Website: bh-photo
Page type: receipt
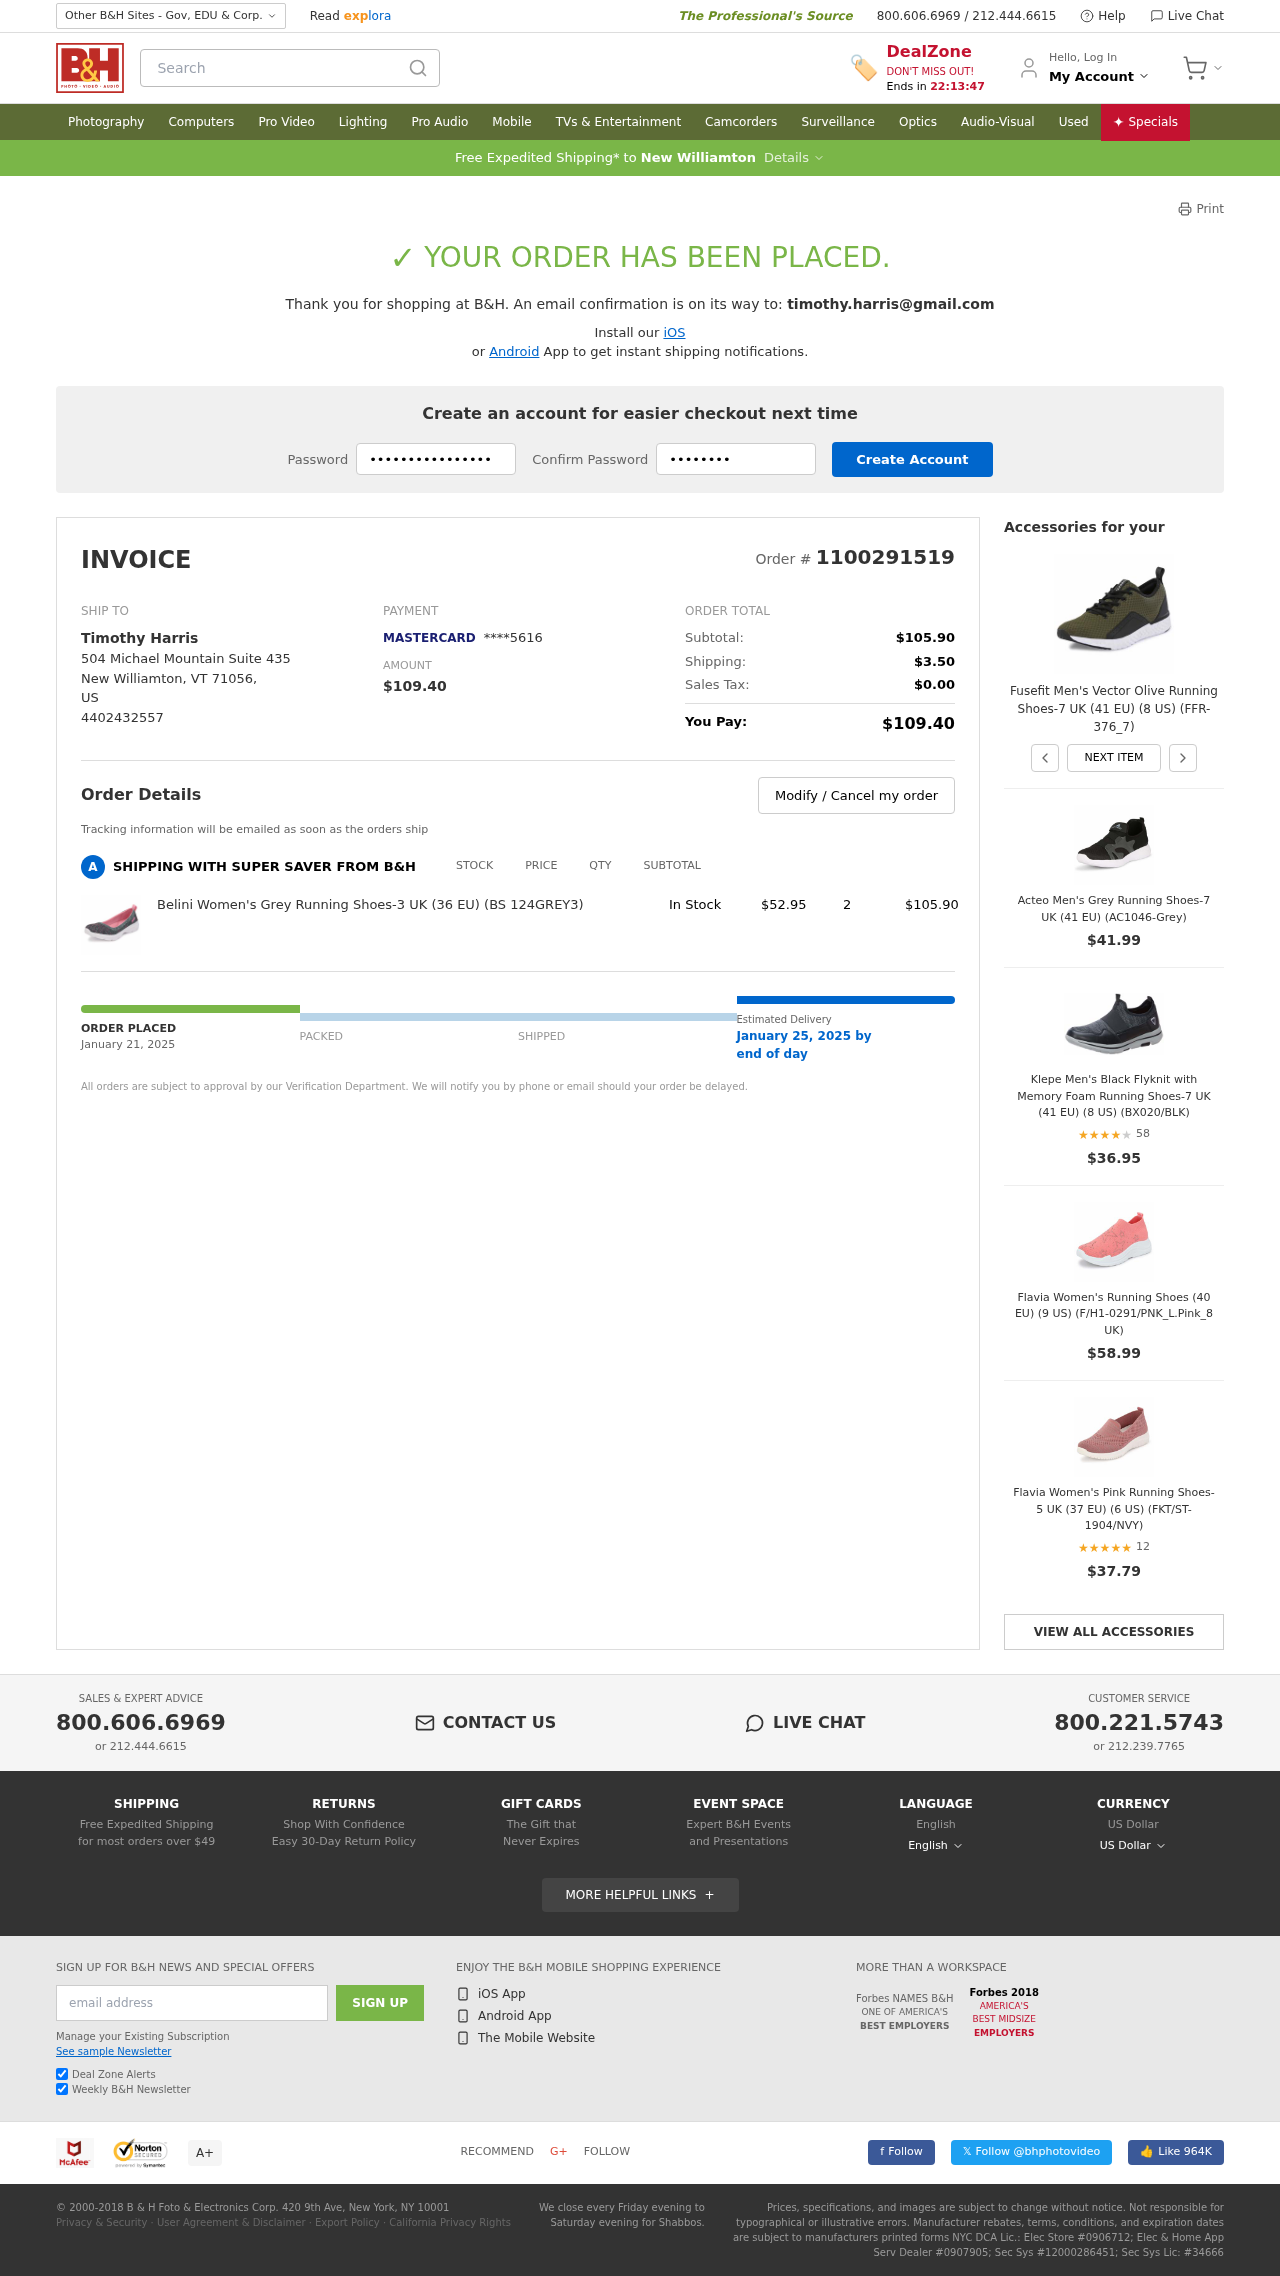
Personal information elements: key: PII_CARD_LAST4
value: ****5616
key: PII_CARD_TYPE
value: MASTERCARD
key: PII_CITY
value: New Williamton
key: PII_COUNTRY_CODE
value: US
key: PII_EMAIL
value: timothy.harris@gmail.com
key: PII_FULLNAME
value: Timothy Harris
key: PII_PHONE
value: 4402432557
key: PII_POSTCODE
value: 71056
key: PII_STATE_ABBR
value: VT
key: PII_STREET
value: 504 Michael Mountain Suite 435
Product elements: key: PRODUCT1_NAME
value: Belini Women's Grey Running Shoes-3 UK (36 EU) (BS 124GREY3)
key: PRODUCT1_PRICE
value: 52.95
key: PRODUCT1_QUANTITY
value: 2
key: PRODUCT2_NAME
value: Fusefit Men's Vector Olive Running Shoes-7 UK (41 EU) (8 US) (FFR-376_7)
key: PRODUCT3_NAME
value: Acteo Men's Grey Running Shoes-7 UK (41 EU) (AC1046-Grey)
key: PRODUCT3_PRICE
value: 41.99
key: PRODUCT4_NAME
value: Klepe Men's Black Flyknit with Memory Foam Running Shoes-7 UK (41 EU) (8 US) (BX020/BLK)
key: PRODUCT4_NUM_RATINGS
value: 58
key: PRODUCT4_PRICE
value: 36.95
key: PRODUCT4_RATING
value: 3.6
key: PRODUCT5_NAME
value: Flavia Women's Running Shoes (40 EU) (9 US) (F/H1-0291/PNK_L.Pink_8 UK)
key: PRODUCT5_PRICE
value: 58.99
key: PRODUCT6_NAME
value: Flavia Women's Pink Running Shoes-5 UK (37 EU) (6 US) (FKT/ST-1904/NVY)
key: PRODUCT6_NUM_RATINGS
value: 12
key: PRODUCT6_PRICE
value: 37.79
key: PRODUCT6_RATING
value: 4.6
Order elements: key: ORDER_ID
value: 1100291519
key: ORDER_TOTAL
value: $109.40
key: ORDER_SUBTOTAL
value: $105.90
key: ORDER_SHIPPING_COST
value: $3.50
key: ORDER_TAX
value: $0.00
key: ORDER_DATE
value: January 21, 2025
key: ORDER_DELIVERY_DATE
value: January 25, 2025 by
Search elements: key: HEADER_SEARCH
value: Search